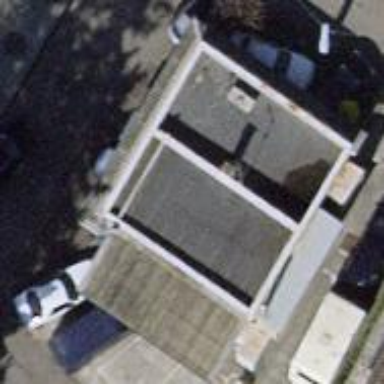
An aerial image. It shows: Kiosk shop.